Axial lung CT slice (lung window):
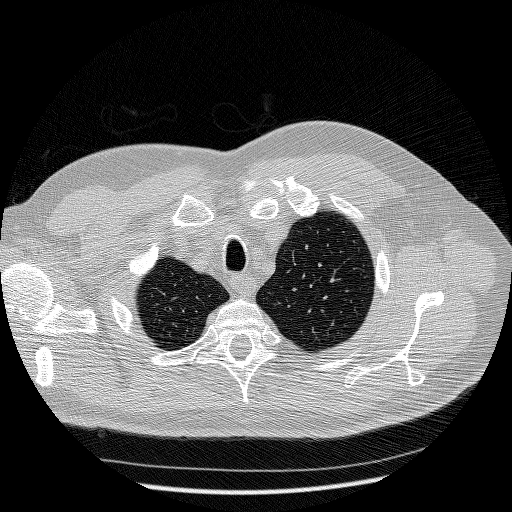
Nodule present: no